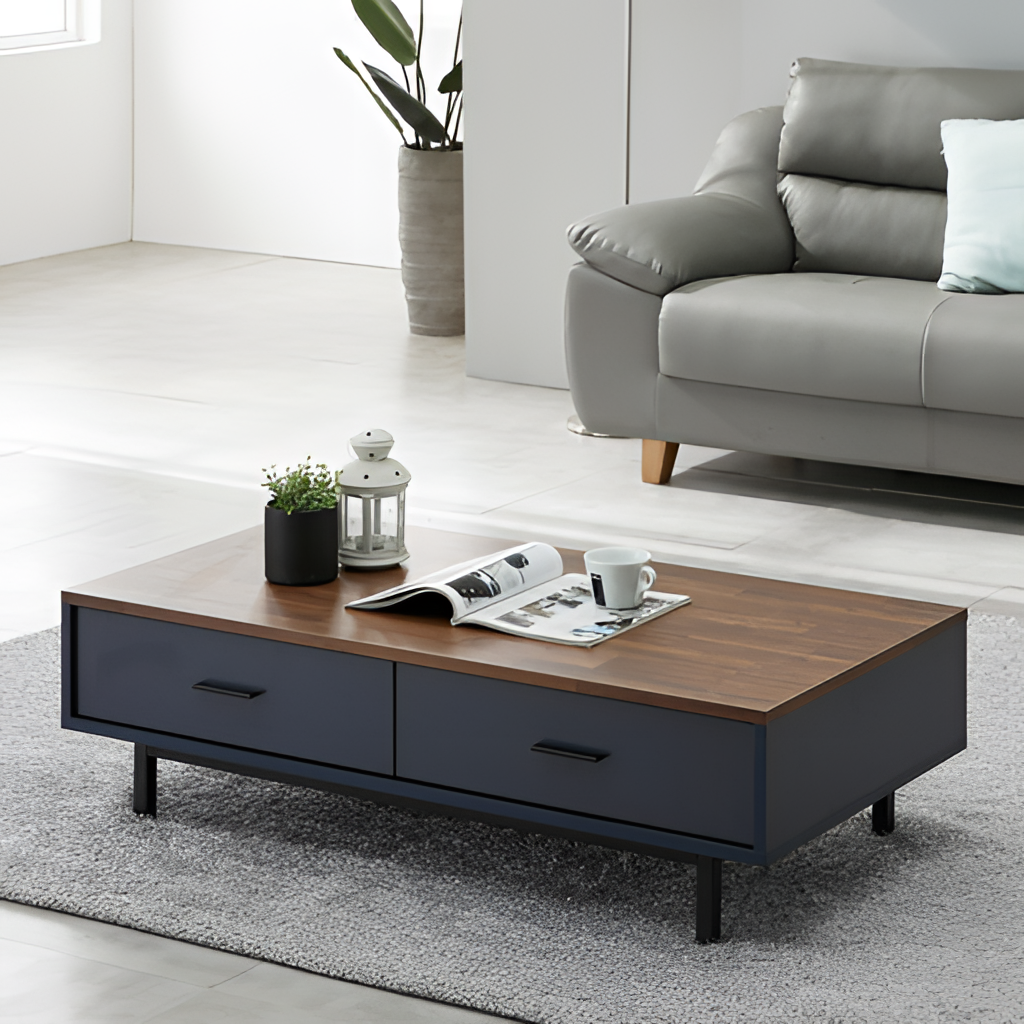
gray leather sofa, living room, contemporary, paint wallpaper, with solid pattern, gray tile flooring, with large square pattern